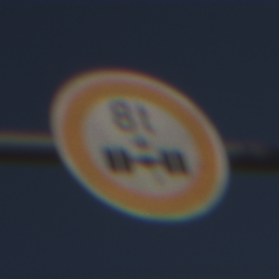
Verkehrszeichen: TatsaechlicheAchslast
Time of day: MorningAfternoon
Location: Outdoor (Special)
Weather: PartlyCloudy
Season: NotSpecified
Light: Natural